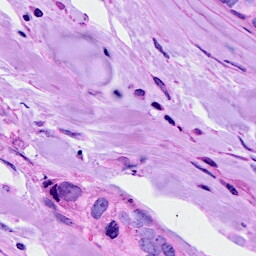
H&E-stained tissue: Breast